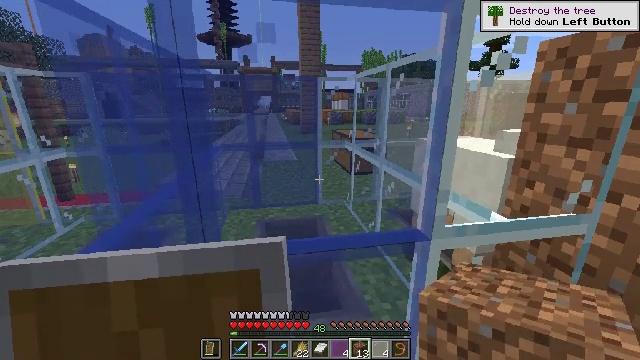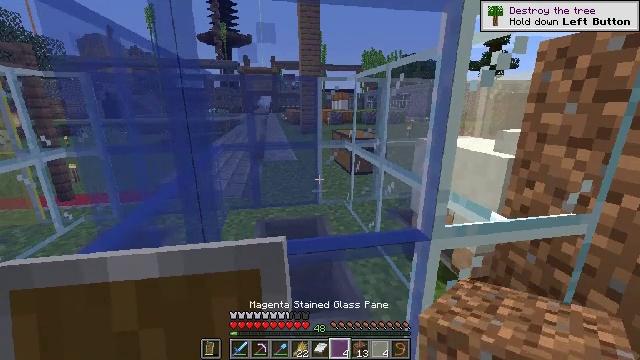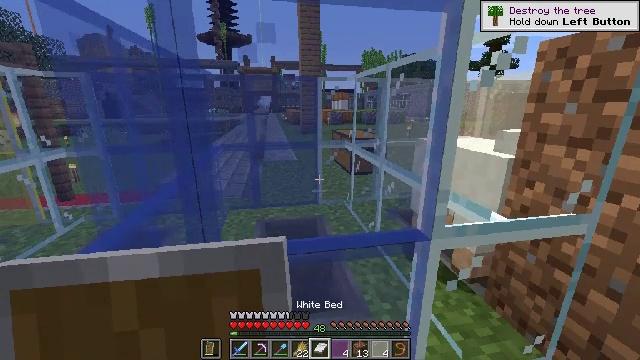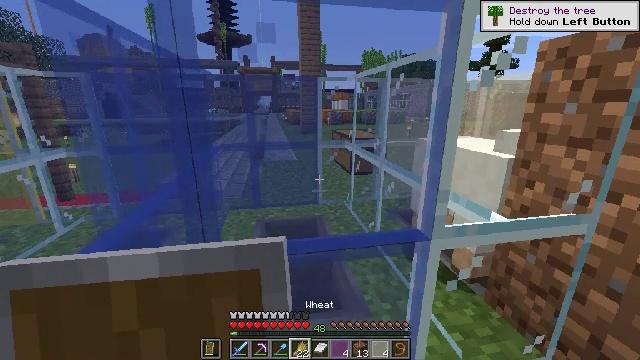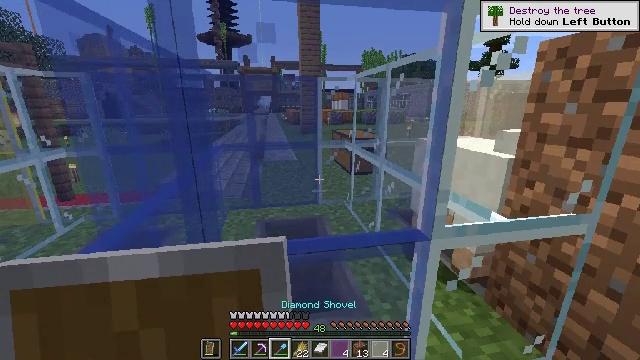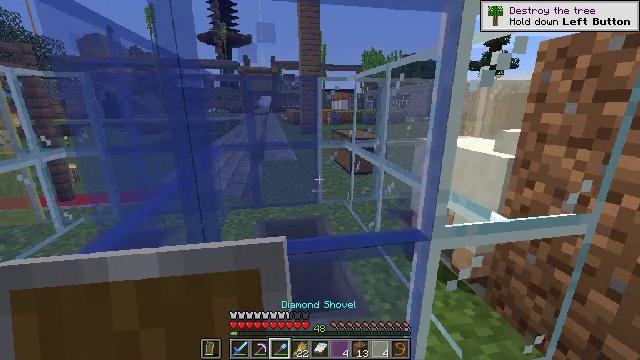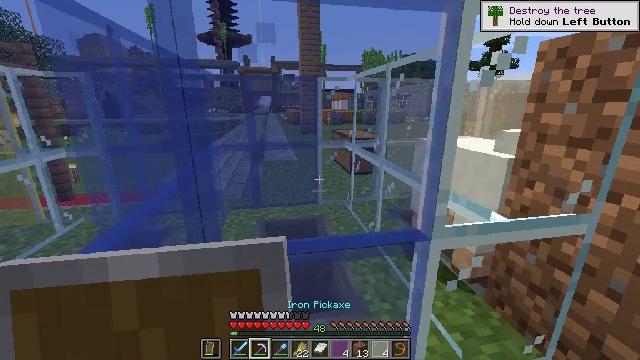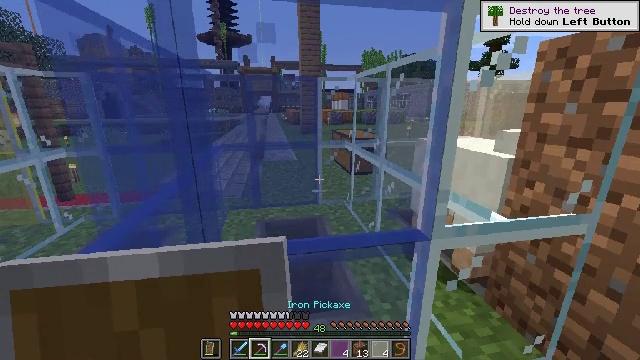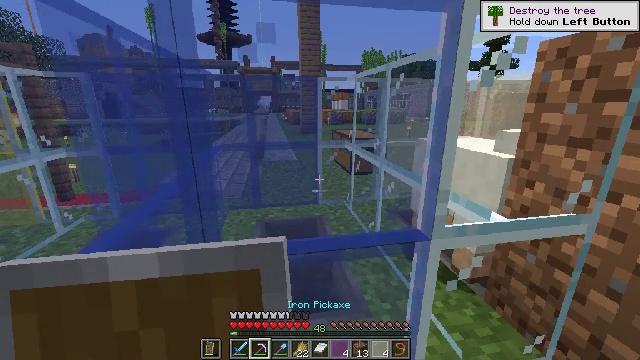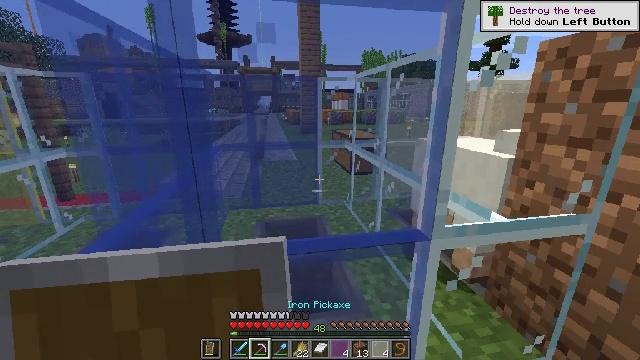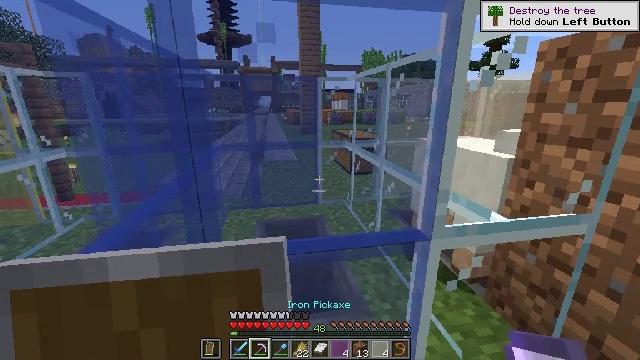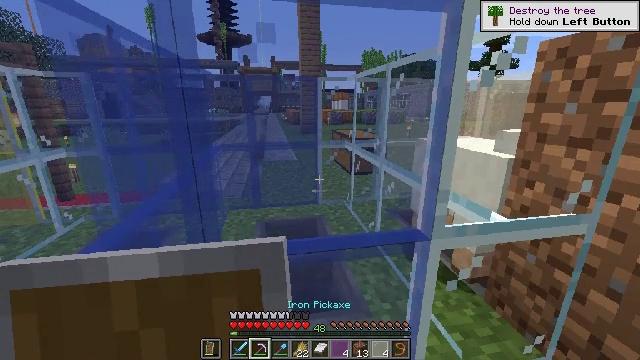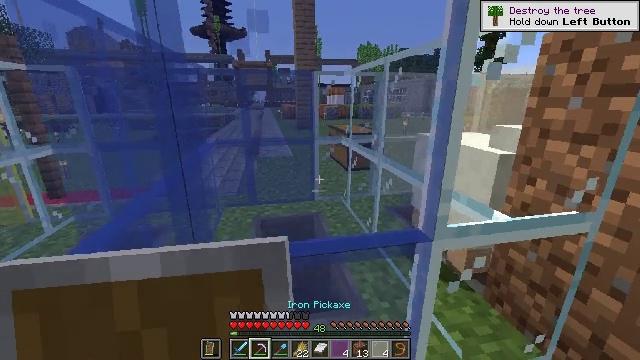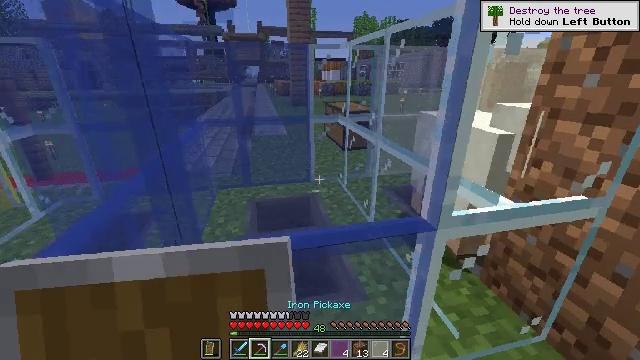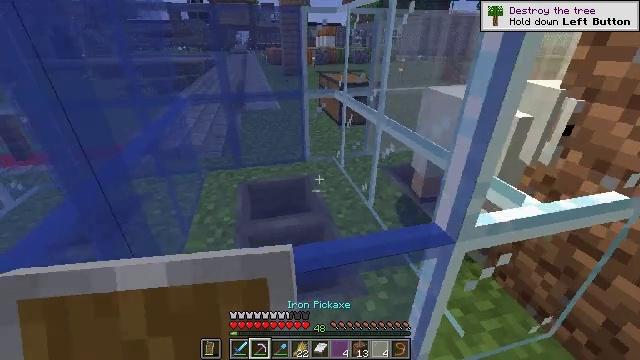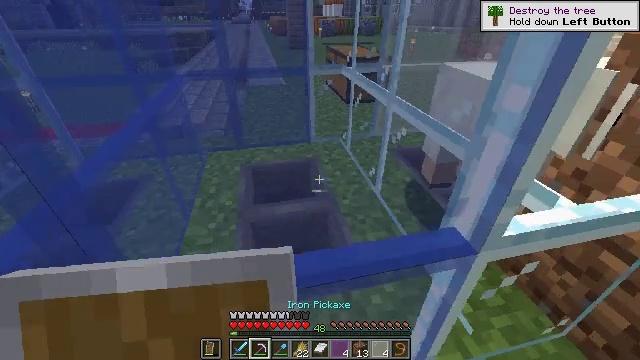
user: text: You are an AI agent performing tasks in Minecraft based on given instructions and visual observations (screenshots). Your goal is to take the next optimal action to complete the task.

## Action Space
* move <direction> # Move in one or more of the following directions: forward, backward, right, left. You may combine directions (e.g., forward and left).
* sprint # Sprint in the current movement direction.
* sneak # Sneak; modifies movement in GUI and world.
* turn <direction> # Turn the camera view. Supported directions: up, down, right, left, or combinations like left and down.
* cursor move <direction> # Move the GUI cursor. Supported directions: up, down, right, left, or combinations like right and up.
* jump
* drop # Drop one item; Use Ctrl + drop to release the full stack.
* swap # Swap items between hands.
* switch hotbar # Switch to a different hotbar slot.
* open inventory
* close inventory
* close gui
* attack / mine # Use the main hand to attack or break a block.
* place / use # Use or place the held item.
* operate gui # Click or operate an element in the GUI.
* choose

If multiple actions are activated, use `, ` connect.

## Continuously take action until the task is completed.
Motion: motion action
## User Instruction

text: Use a tool to collect the blue stained glass pane.
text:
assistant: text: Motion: no_op
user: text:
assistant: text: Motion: no_op
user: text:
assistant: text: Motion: no_op
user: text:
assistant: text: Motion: no_op
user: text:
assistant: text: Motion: no_op
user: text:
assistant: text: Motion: no_op
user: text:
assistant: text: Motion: no_op
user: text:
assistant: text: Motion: no_op
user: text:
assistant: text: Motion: no_op
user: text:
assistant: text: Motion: no_op
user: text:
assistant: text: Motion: no_op
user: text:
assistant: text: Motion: move forward, turn down
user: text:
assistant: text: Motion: move forward, turn right and down
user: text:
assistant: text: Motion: move forward, turn right and down
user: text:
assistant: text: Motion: turn left and down
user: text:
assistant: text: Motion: turn left and down
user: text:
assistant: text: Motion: turn left and down
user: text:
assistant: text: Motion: turn down, attack / mine
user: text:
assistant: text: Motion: turn down, attack / mine
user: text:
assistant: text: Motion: turn down, attack / mine
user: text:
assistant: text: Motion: turn down, attack / mine
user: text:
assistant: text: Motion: attack / mine
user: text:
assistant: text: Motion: attack / mine
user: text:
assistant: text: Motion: attack / mine
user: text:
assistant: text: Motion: attack / mine
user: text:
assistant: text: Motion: attack / mine
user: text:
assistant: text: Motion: attack / mine
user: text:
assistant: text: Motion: attack / mine
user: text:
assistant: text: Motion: turn left, attack / mine
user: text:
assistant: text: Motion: turn left and down, attack / mine